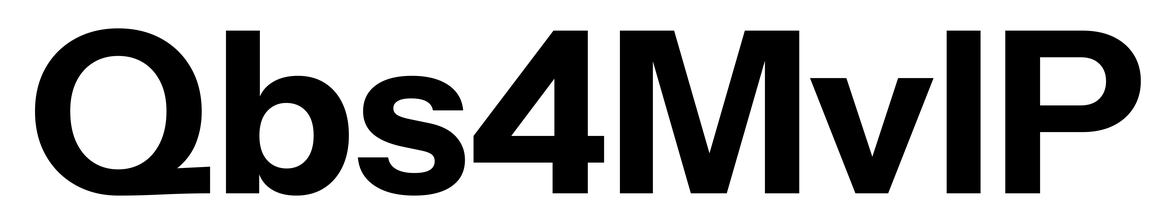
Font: InstrumentSans_Bold